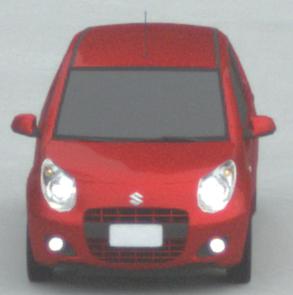
Make: Suzuki
Model: Alto 1.0
Detailed model: Alto (V)
Model produced from: 2011/02
Model produced until: 2011/03
Doors: 5
Color: red
Road condition: dry road
Daytime: morning or afternoon
Contrast: low contrast